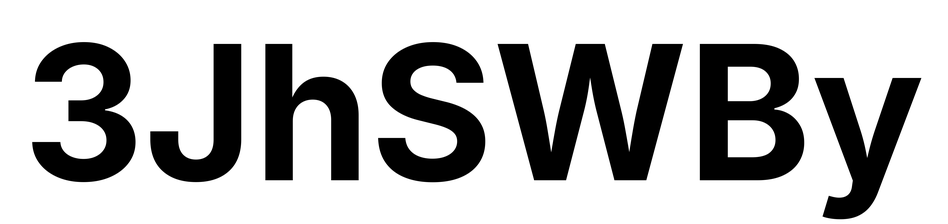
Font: Inter_Bold